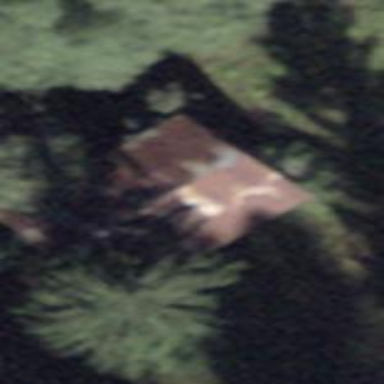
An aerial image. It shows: Rural barn.